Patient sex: M
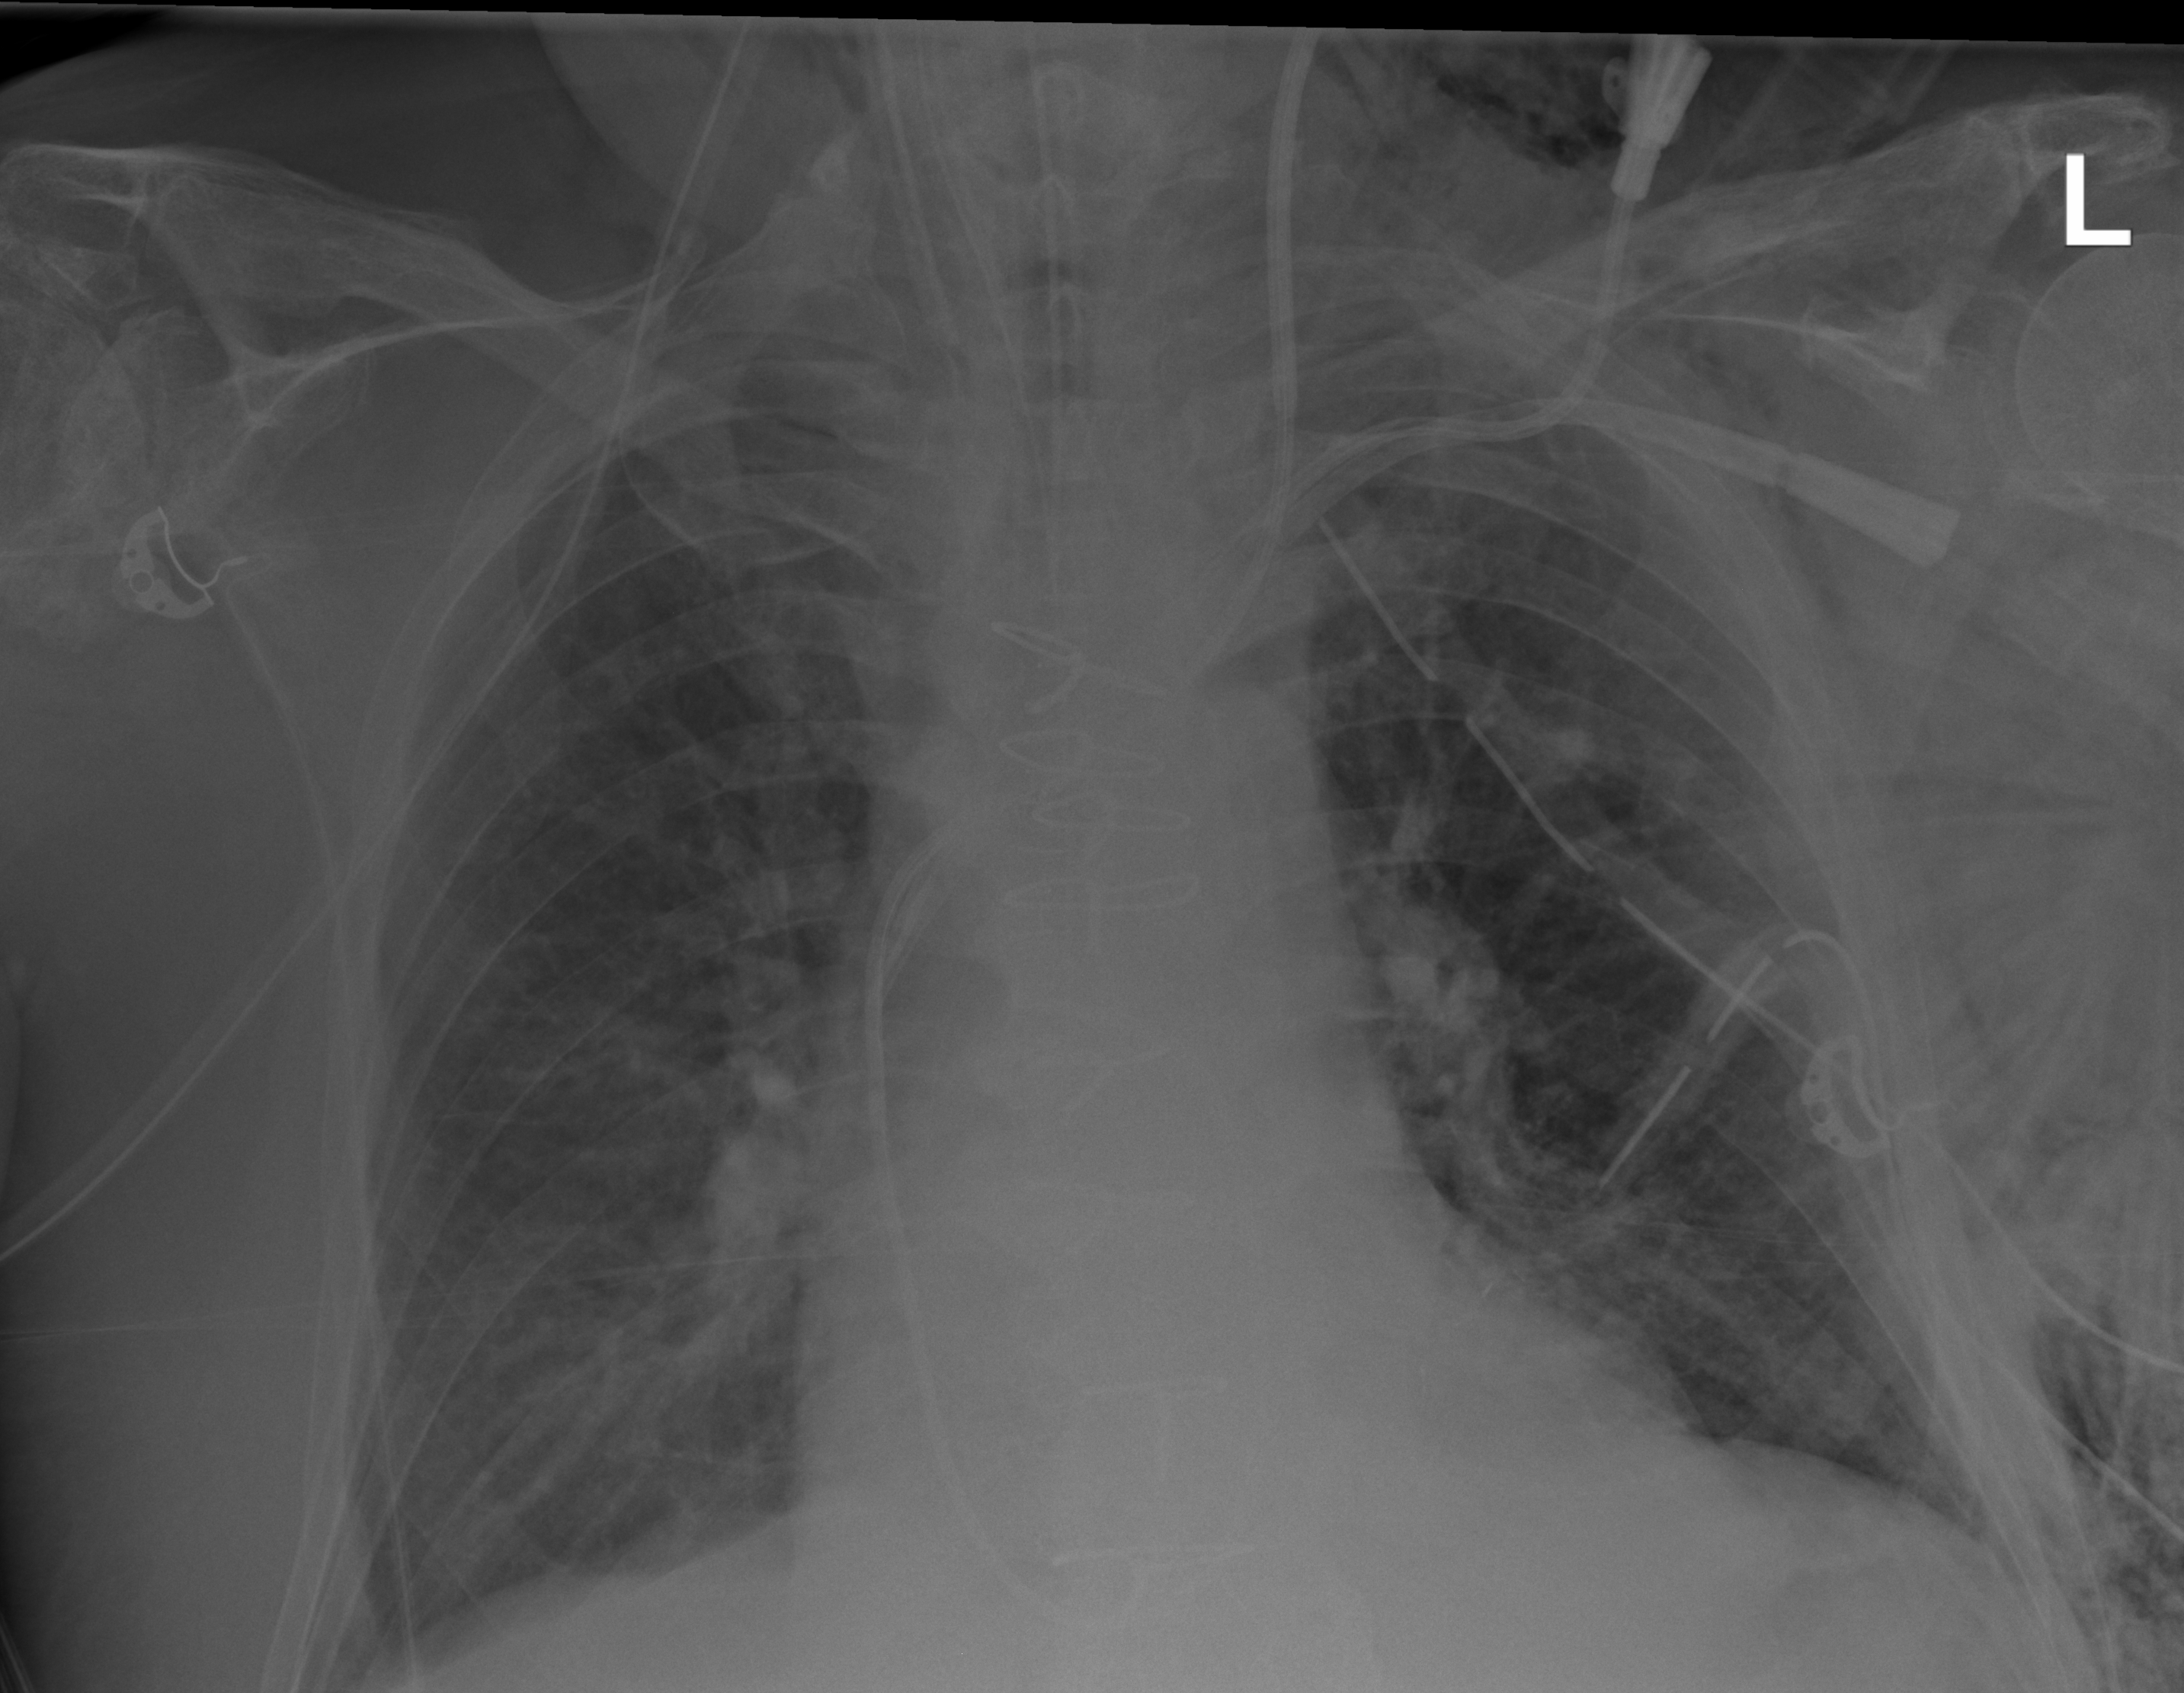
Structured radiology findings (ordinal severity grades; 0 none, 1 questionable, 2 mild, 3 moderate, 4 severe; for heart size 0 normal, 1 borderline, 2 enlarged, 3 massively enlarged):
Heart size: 2
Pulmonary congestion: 0
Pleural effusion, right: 0
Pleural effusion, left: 0
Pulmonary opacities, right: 1
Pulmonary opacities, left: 2
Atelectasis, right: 2
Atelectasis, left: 2